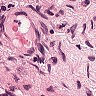
Metastatic tissue present: no